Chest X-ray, PA view. Patient: 13 years old, sex M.
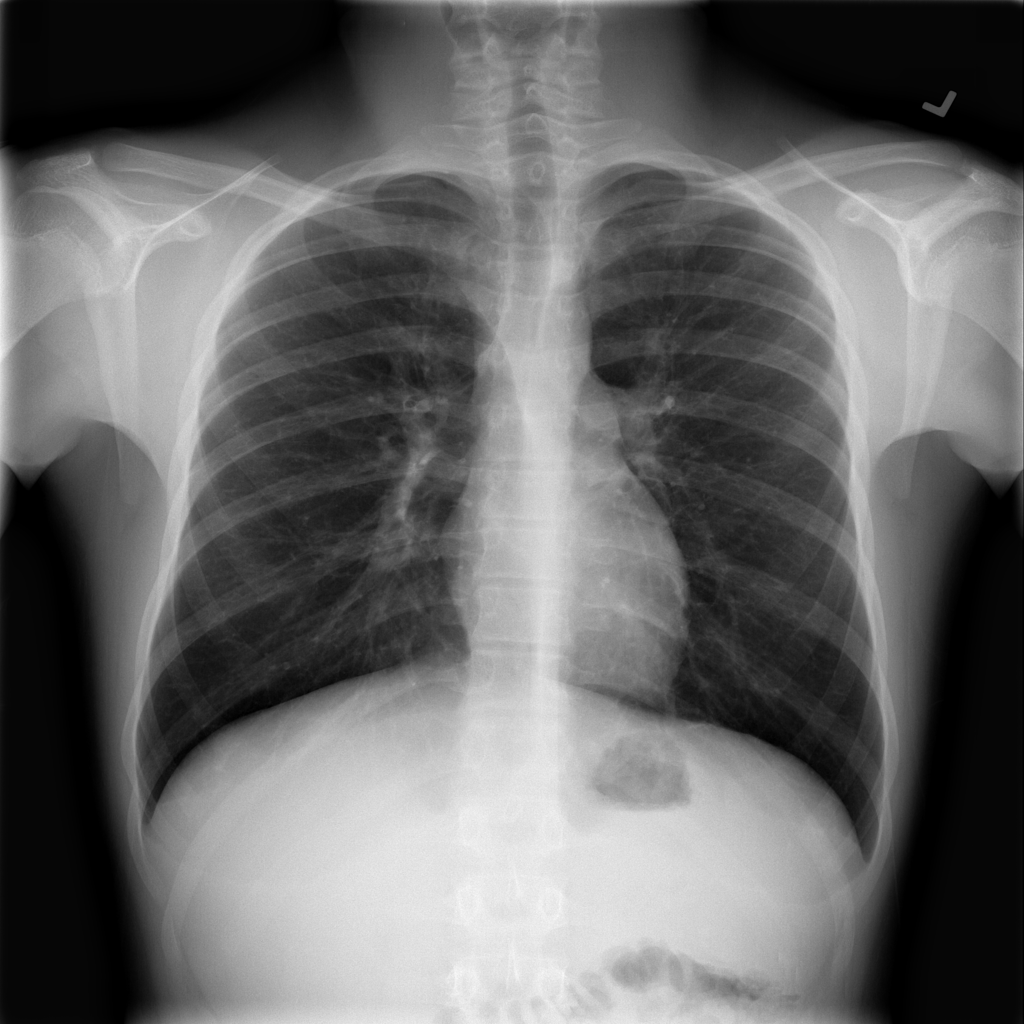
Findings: No Finding